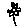
Label: flower